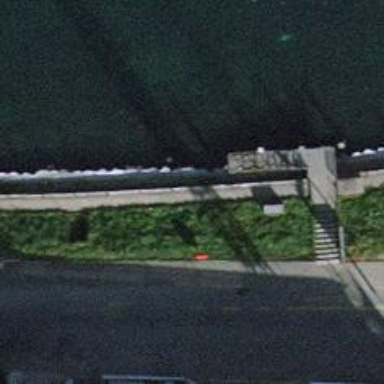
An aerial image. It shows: Commercial mooring pier along footway.